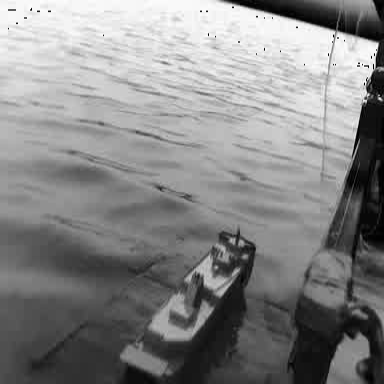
There is a container_ship in the infrared image.